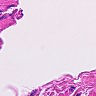
Metastatic tissue present: no